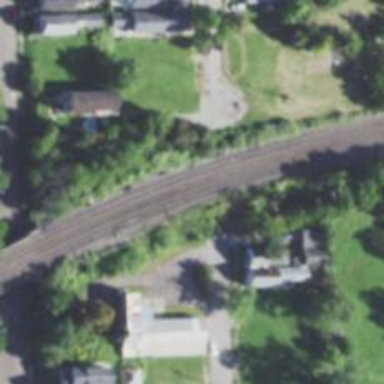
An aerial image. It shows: Railway tracks on embankment.